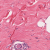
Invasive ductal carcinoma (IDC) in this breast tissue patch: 0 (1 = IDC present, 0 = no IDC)